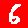
Digit: 6